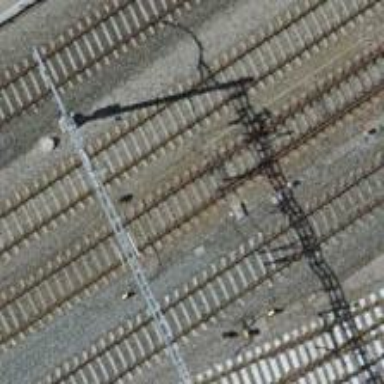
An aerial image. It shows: Railway switch.